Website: crate-barrel
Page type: customer-info-address
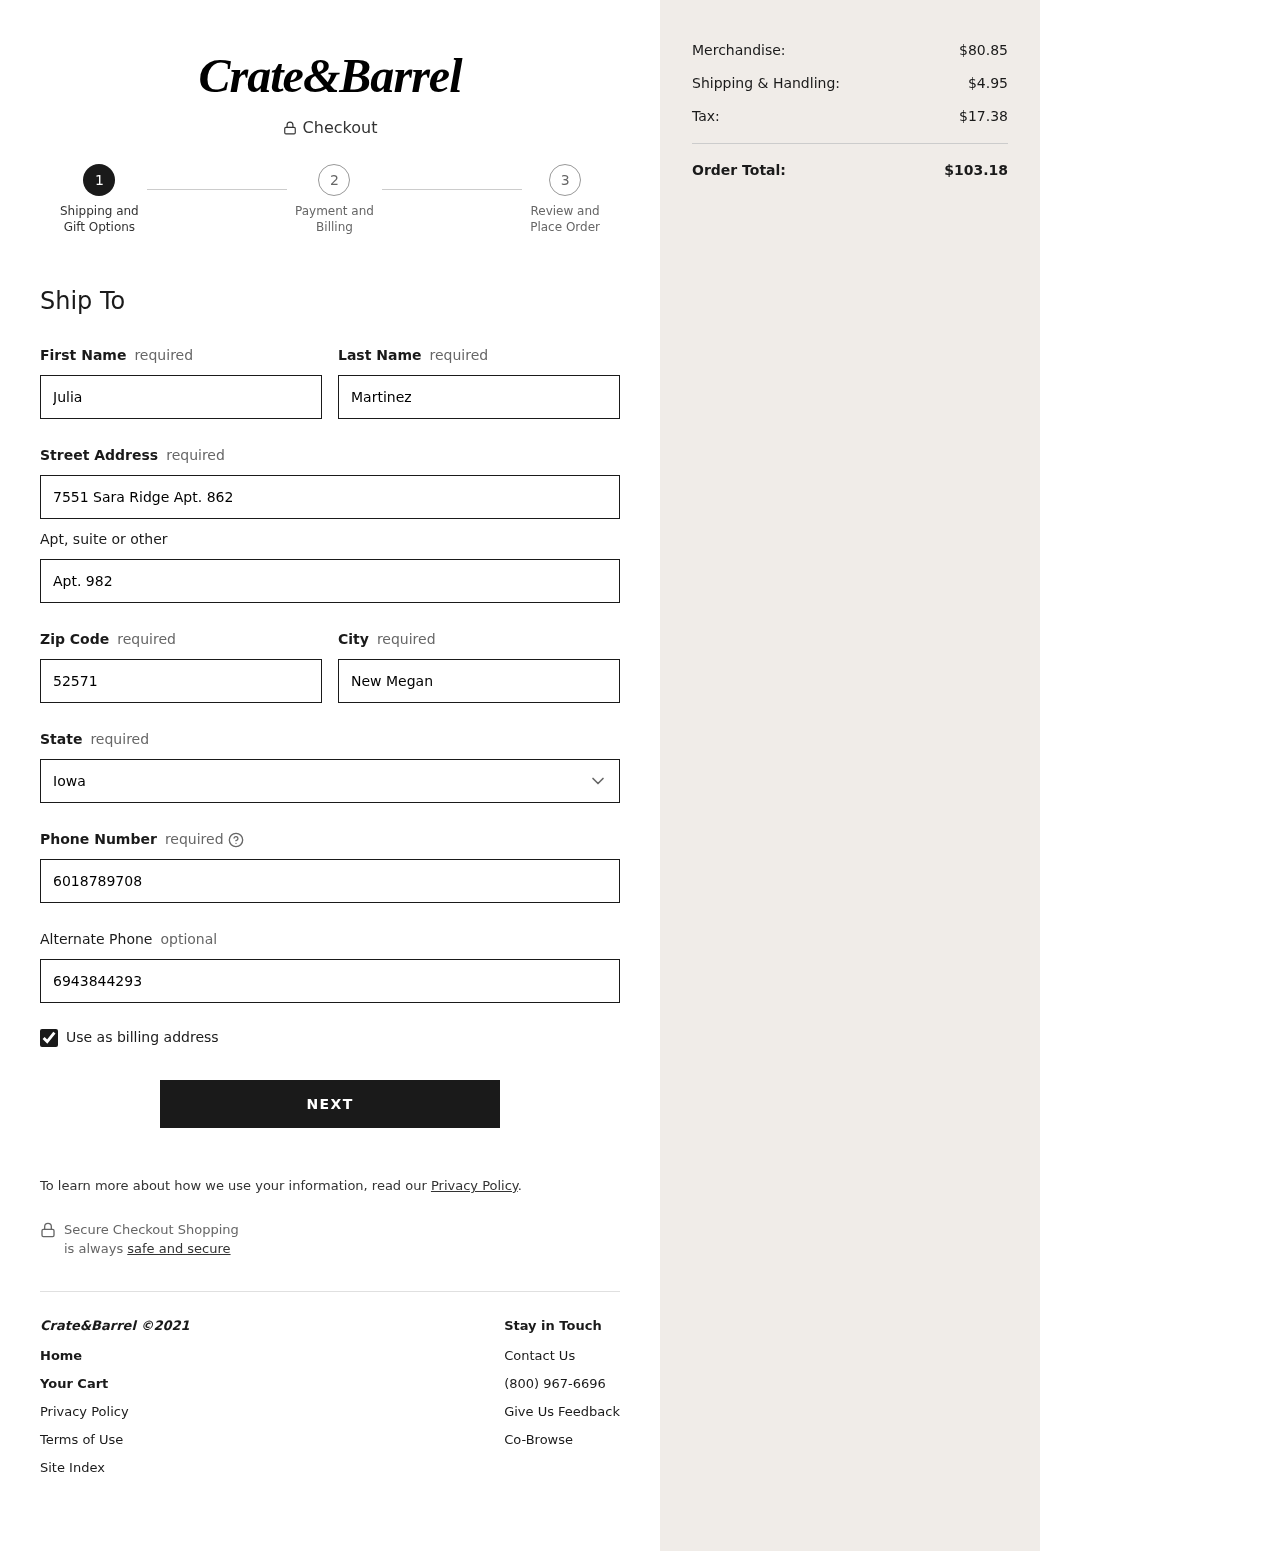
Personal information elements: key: PII_STATE
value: Iowa
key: PII_FIRSTNAME
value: Julia
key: PII_LASTNAME
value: Martinez
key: PII_STREET
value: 7551 Sara Ridge Apt. 862
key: PII_STREET2
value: Apt. 982
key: PII_POSTCODE
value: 52571
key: PII_CITY
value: New Megan
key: PII_PHONE
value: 6018789708
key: PII_PHONE_ALT
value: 6943844293
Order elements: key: ORDER_SUBTOTAL
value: $80.85
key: ORDER_SHIPPING_COST
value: $4.95
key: ORDER_TAX
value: $17.38
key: ORDER_TOTAL
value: $103.18